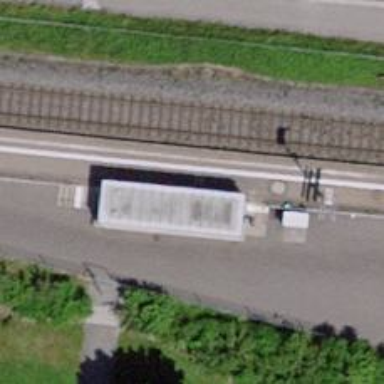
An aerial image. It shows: Halt on the railway.